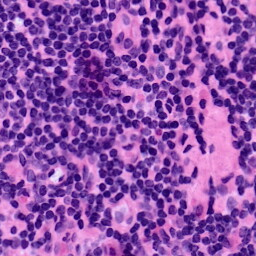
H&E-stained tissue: LymphNode